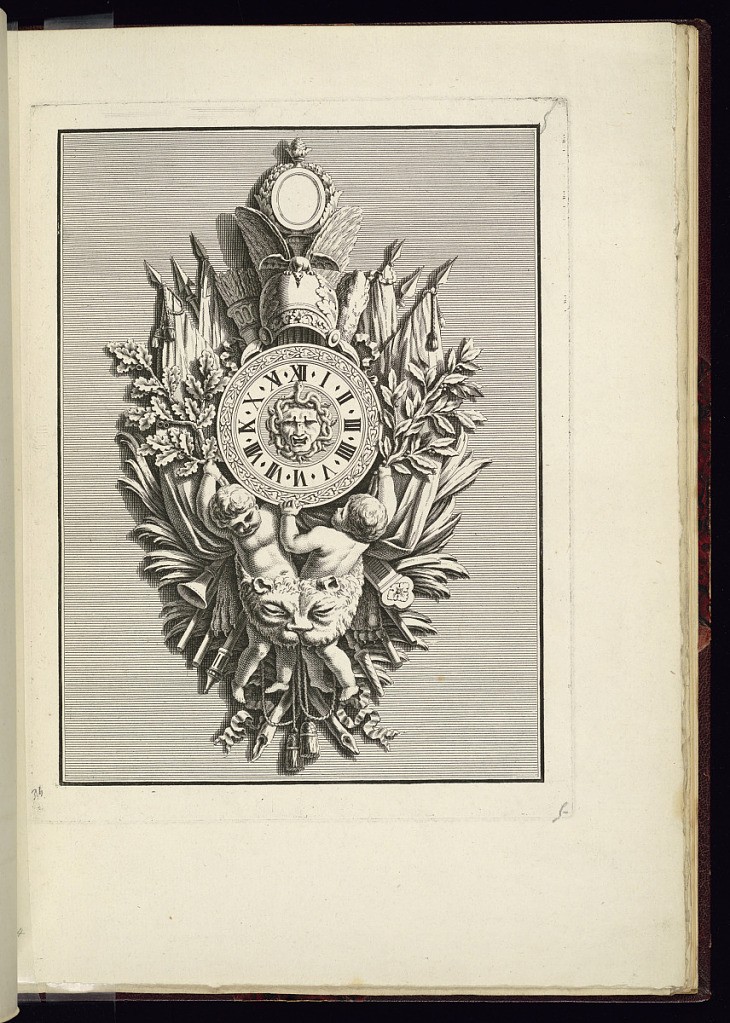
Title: Wall Clock (Cartel) Design
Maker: Jean François Forty, active 1775 – 1790
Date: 1775–94
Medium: Etching and engraving on paper
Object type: Print
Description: Design for a wall clock (cartel) before lettering, with a round clockface featuring the head of the Greek mythological gorgon Medusa with her hair of snakes, and roman numerals, framed by foliate branches, putti, spears with flags, a winged helmet, horn, quiver of arrows, arms, and a lion's pelt/skin.